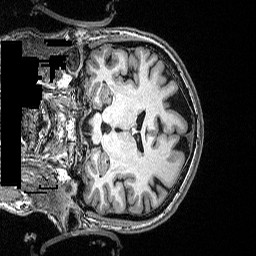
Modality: T1w
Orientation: coronal
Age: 48
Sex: male
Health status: healthy
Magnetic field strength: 3 T
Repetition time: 2.53 s
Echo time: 0.00331 s